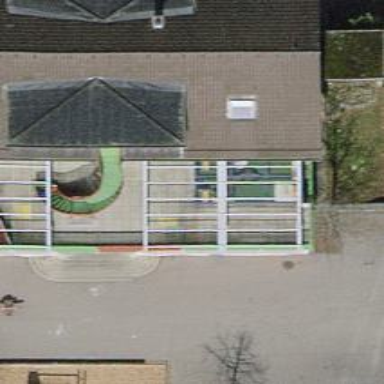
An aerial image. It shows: Kindergarten with gabled roof.